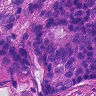
Metastatic tissue present: yes